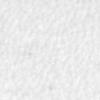
Label: no_change